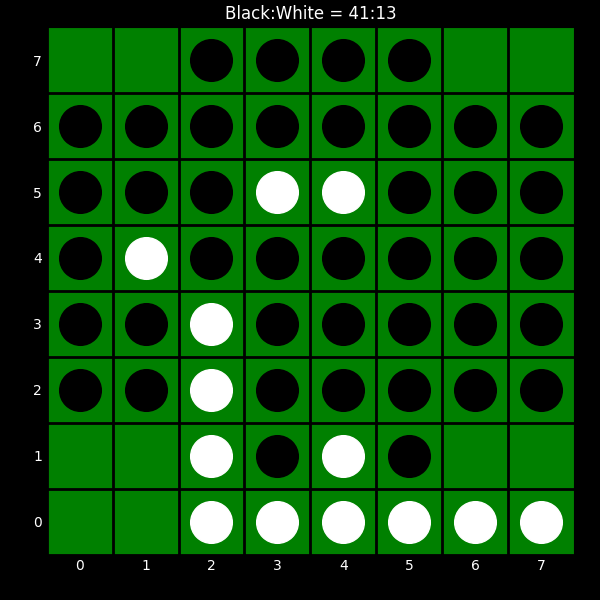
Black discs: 41
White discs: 13